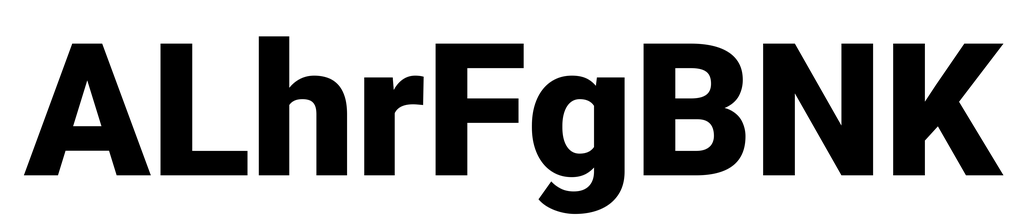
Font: Roboto_Black